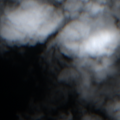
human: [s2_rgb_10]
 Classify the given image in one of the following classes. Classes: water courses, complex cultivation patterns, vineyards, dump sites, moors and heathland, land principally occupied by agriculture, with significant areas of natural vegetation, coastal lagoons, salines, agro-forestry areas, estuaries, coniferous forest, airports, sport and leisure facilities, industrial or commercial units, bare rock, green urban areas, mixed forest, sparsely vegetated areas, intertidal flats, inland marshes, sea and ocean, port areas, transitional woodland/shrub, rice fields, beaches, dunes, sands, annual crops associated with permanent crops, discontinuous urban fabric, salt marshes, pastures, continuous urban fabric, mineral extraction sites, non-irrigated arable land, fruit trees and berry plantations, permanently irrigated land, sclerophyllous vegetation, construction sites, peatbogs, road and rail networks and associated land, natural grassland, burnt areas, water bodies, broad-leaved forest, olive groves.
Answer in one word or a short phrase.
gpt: sea and ocean